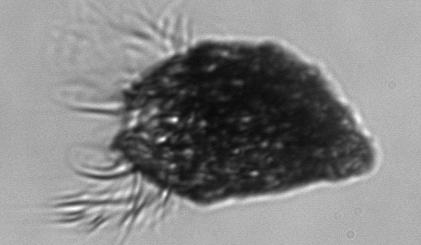
Label: Laboea_strobila